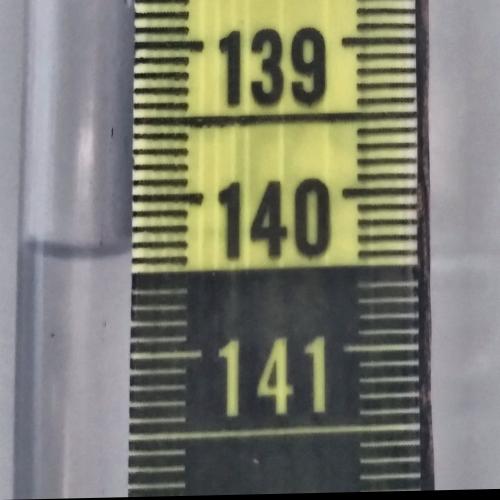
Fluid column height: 140.3 cm